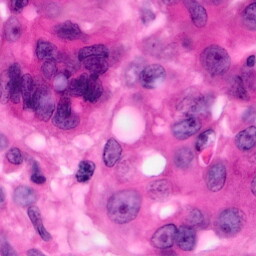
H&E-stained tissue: Pancreatic